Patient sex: M
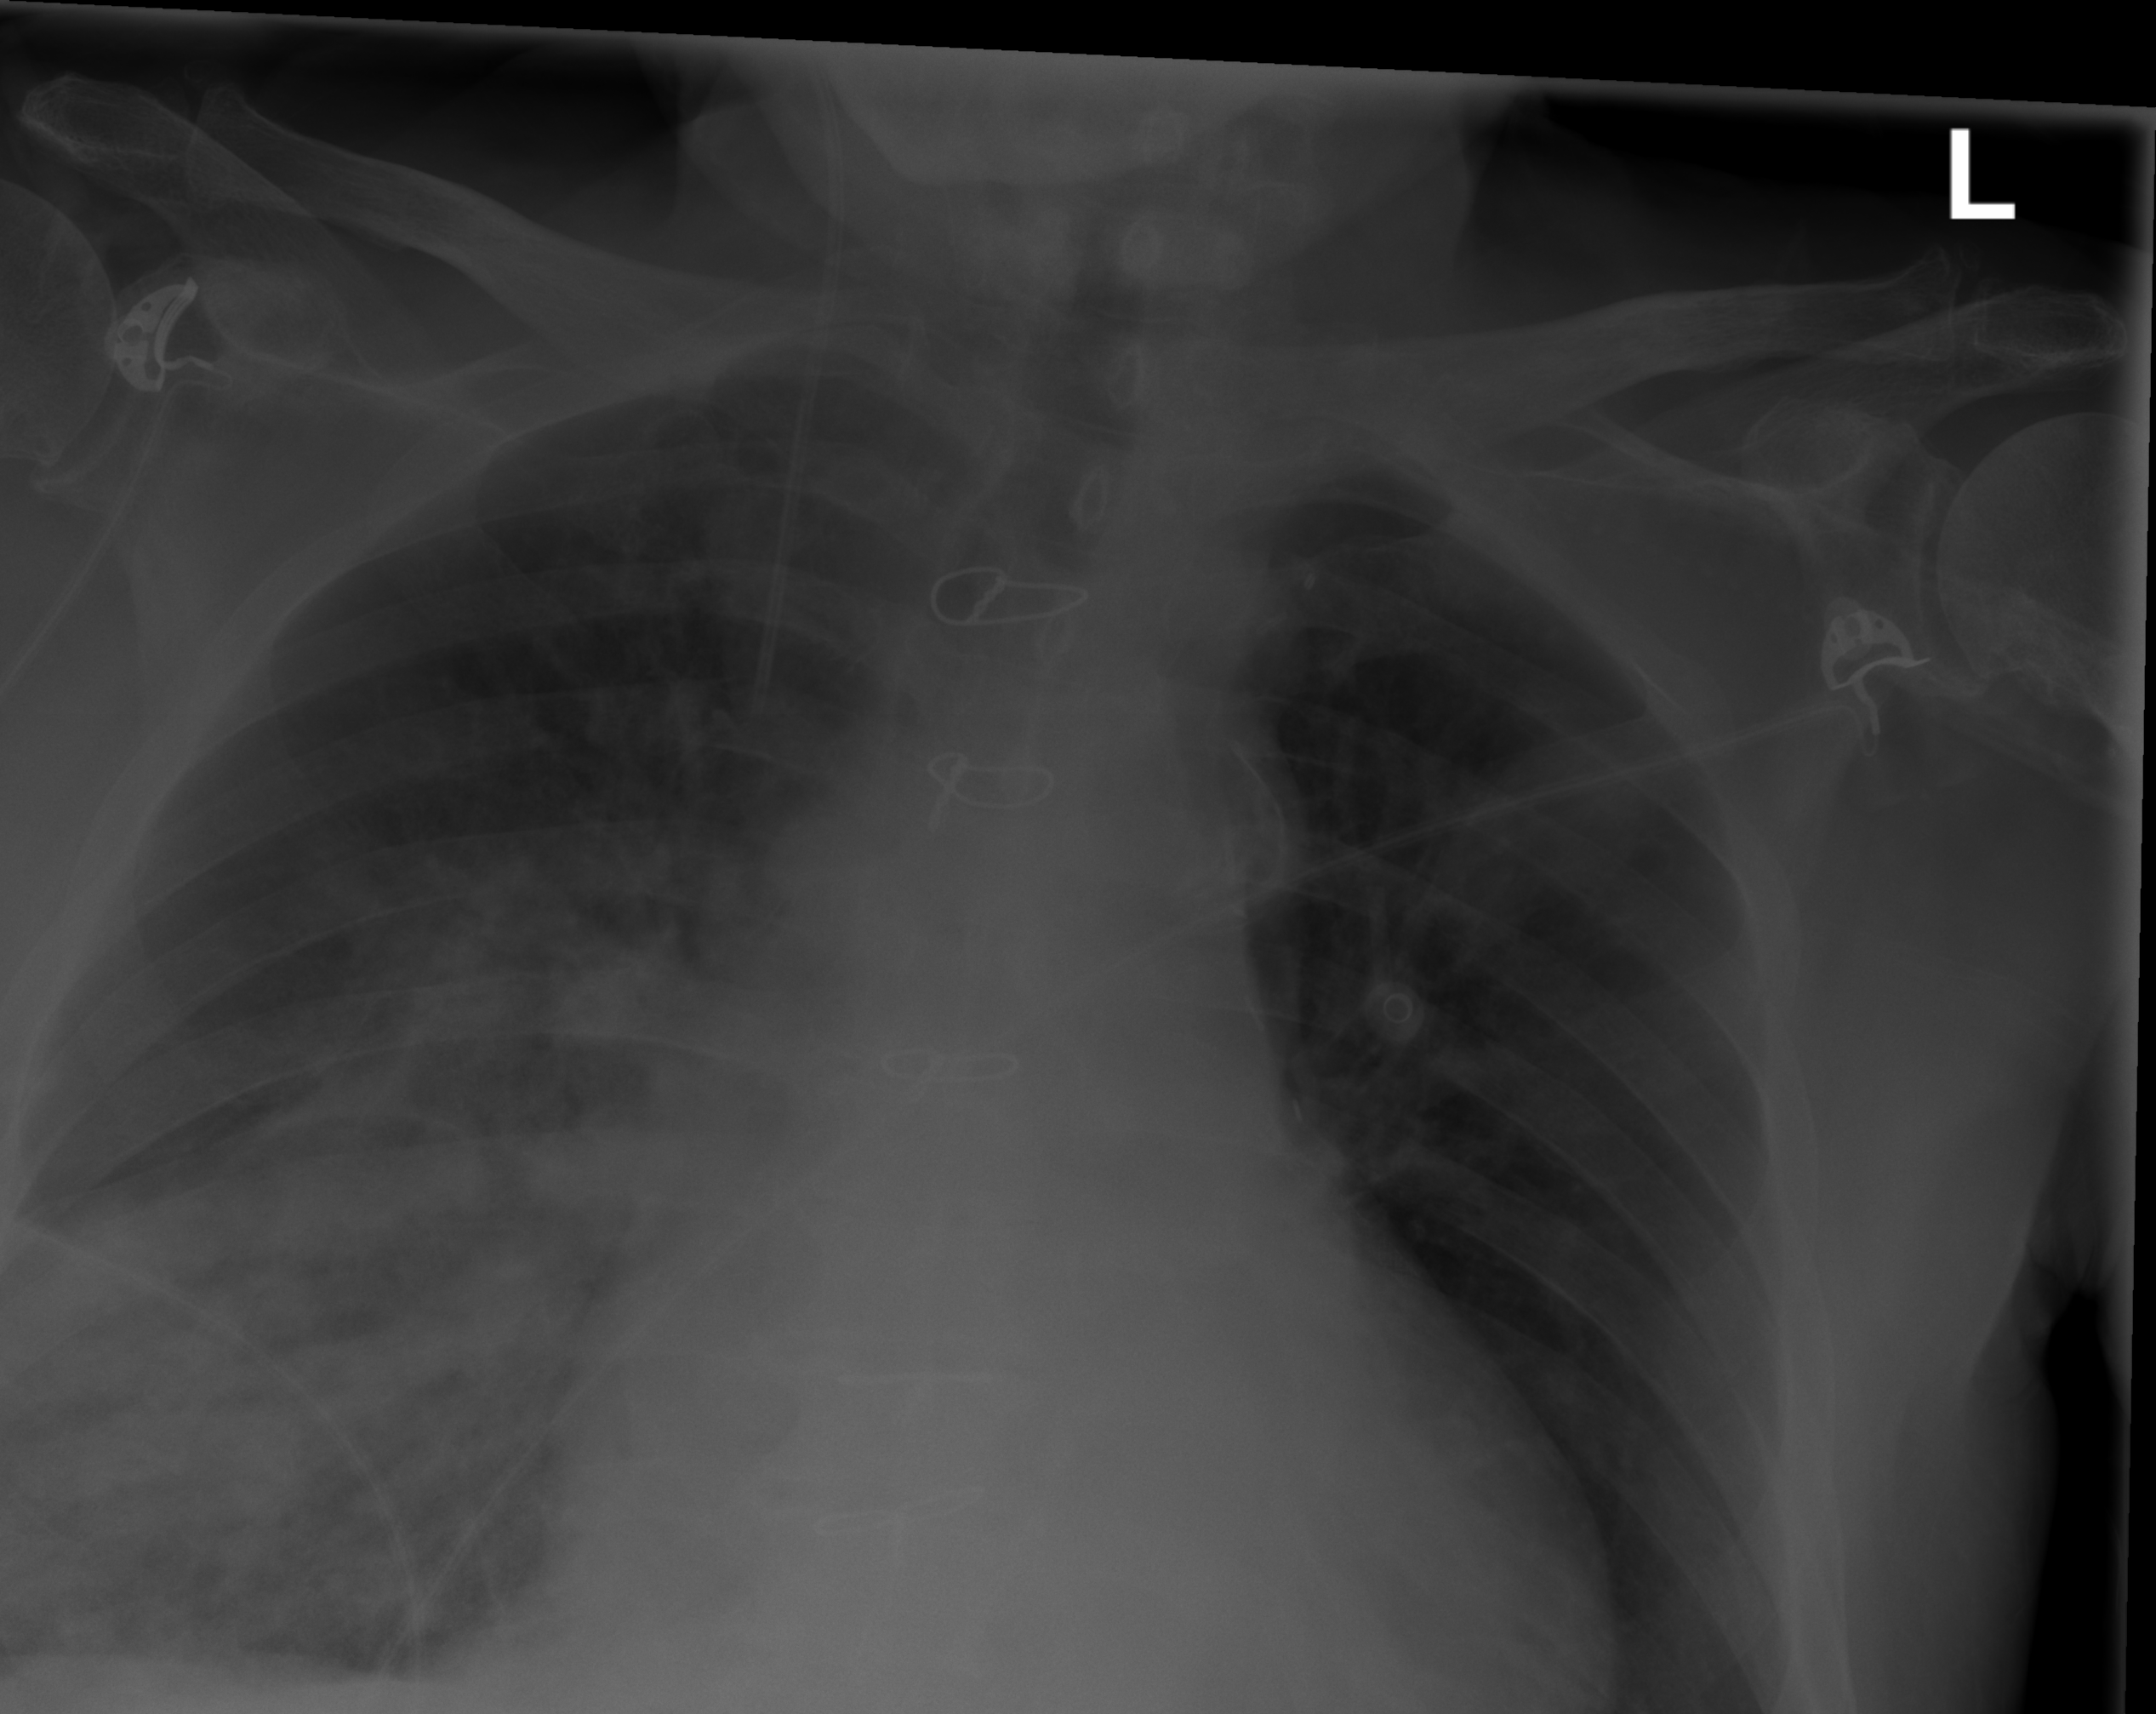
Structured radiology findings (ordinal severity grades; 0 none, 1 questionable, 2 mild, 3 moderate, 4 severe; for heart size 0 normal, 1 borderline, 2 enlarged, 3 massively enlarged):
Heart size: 0
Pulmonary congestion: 0
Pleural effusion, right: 1
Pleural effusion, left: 0
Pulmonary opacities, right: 3
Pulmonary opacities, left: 0
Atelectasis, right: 2
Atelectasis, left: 1